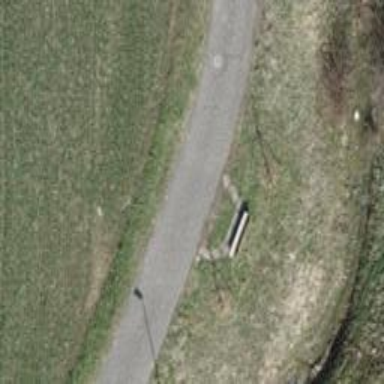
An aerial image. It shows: Bench.